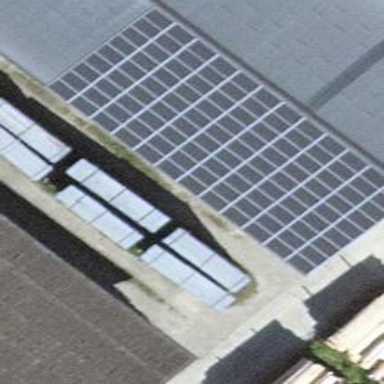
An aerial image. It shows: Solar power generator utilizing photovoltaic technology with solar photovoltaic panels.